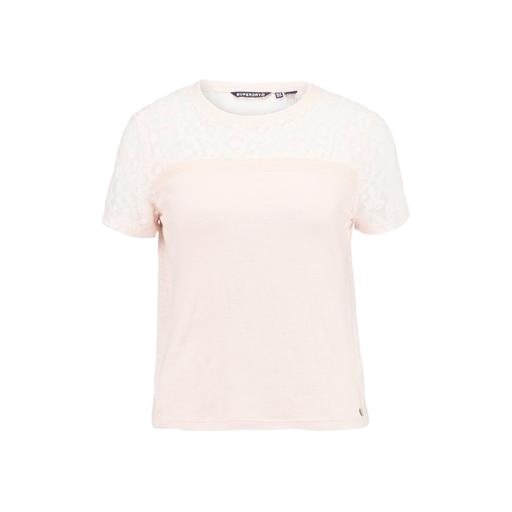
lace-yoke t-shirt, pink mixed media tee, lace yoke tee, white background